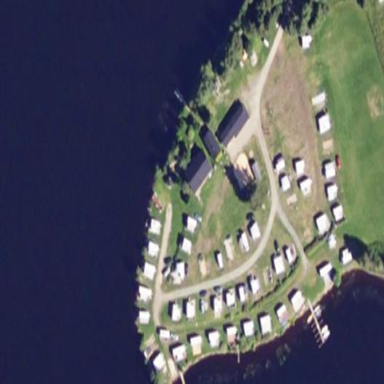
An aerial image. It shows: Caravan site with sanitary dump station available.